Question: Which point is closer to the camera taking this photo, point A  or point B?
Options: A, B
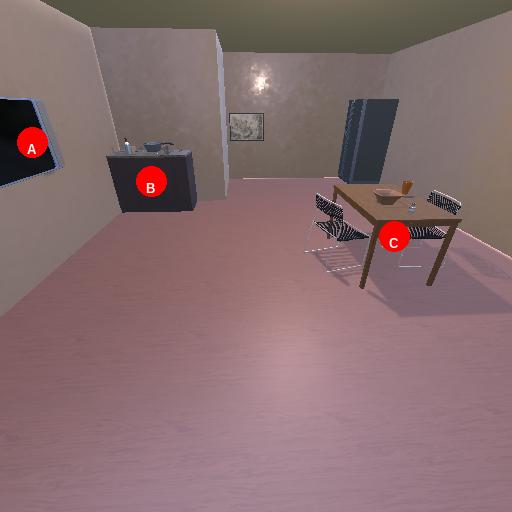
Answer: A